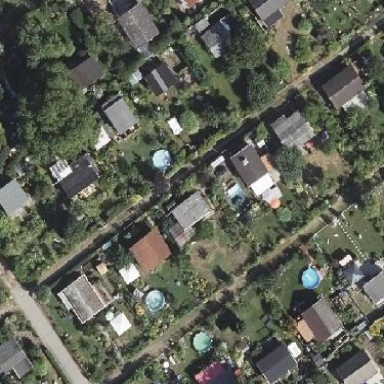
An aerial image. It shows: Plot within allotments.